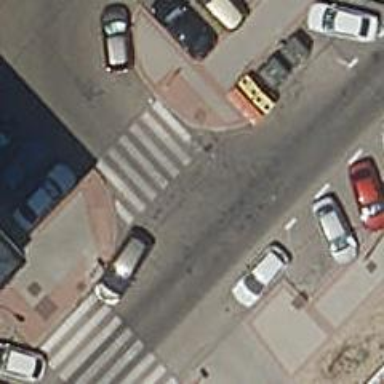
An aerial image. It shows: Footway with asphalt surface and zebra crossing.